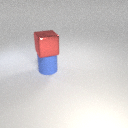
large red metal cube above large blue rubber cylinder